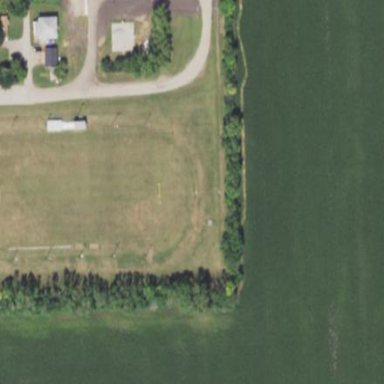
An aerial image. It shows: American football pitch for leisure and sport activities.